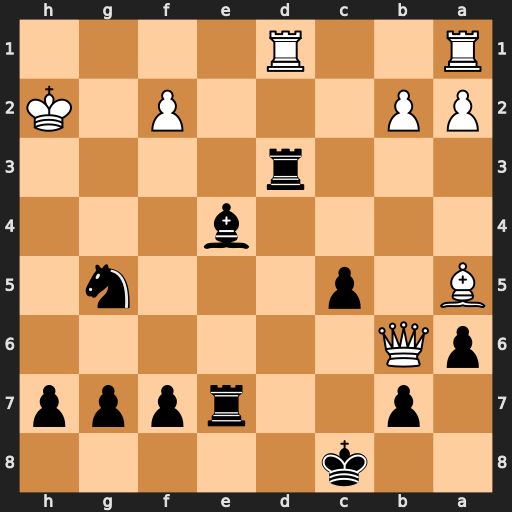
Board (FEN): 2k5/1p2rppp/pQ6/B1p3n1/4b3/3r4/PP3P1K/R2R4
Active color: b
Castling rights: -
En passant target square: -
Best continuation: Rh3+ Kg1 Rh1#